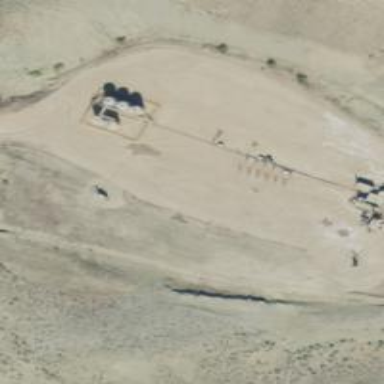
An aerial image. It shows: Petroleum well.